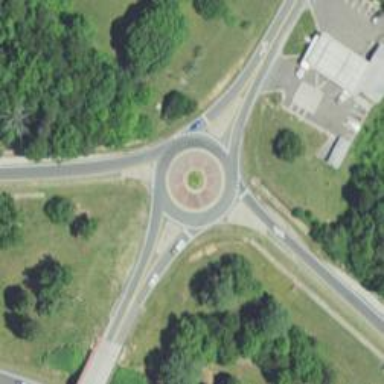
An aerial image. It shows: Secondary road with asphalt surface leading to roundabout.